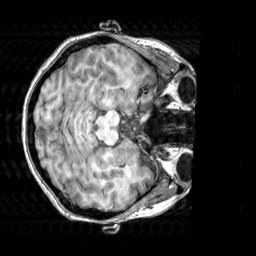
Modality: T1w
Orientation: axial
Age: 22
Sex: female
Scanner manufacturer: siemens
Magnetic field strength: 3 T
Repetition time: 2.3 s
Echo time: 0.00303 s